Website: macys
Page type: payment
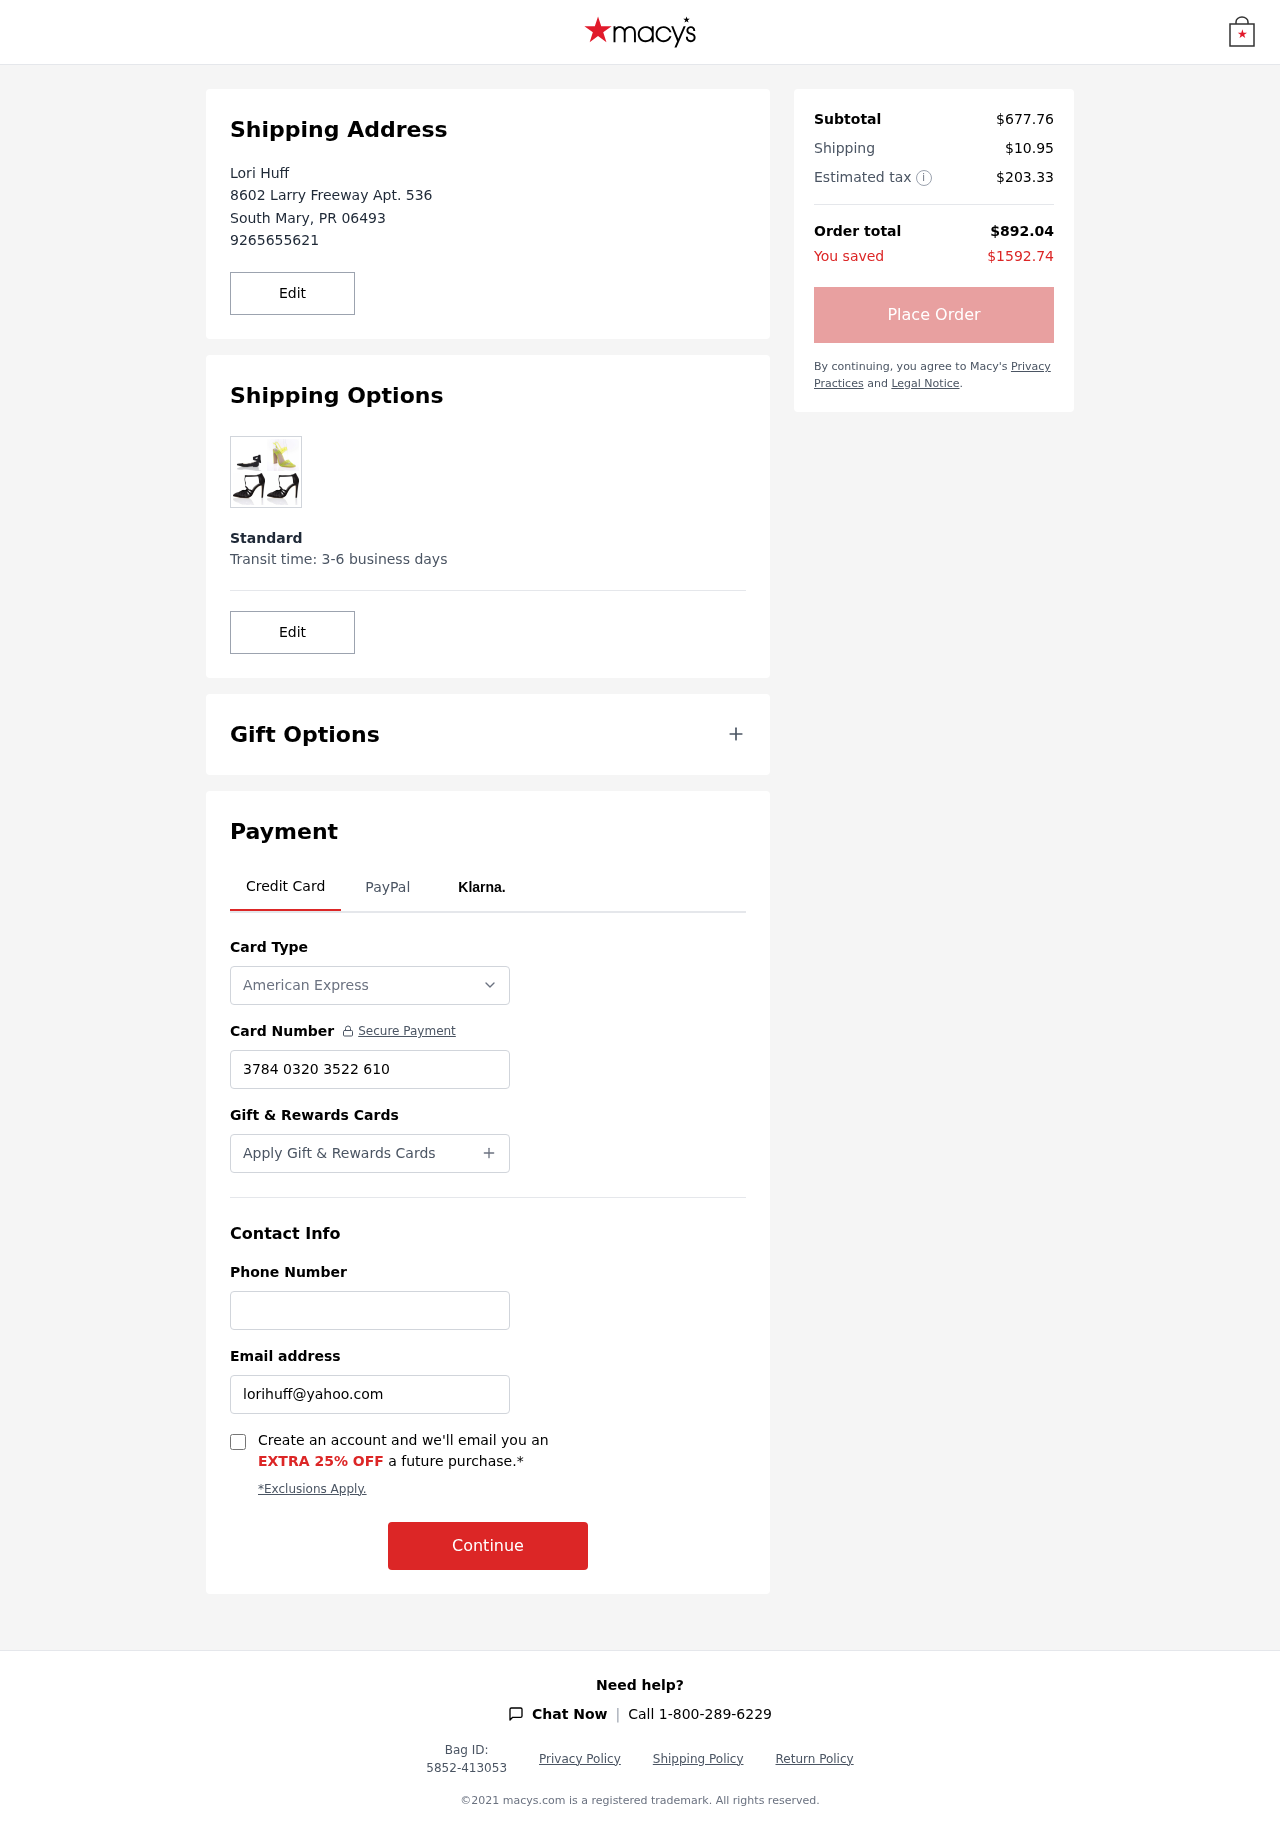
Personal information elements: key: PII_CARD_NUMBER
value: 3784 0320 3522 610
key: PII_CARD_TYPE
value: American Express
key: PII_CITY
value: South Mary
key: PII_EMAIL
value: lorihuff@yahoo.com
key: PII_FULLNAME
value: Lori Huff
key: PII_PHONE
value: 9265655621
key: PII_POSTCODE
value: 06493
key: PII_STATE_ABBR
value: PR
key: PII_STREET
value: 8602 Larry Freeway Apt. 536
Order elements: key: ORDER_SUBTOTAL
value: $677.76
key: ORDER_SHIPPING_COST
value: $10.95
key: ORDER_TAX
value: $203.33
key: ORDER_TOTAL
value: $892.04
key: ORDER_SAVINGS
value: $1592.74